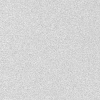
Atmospheric dust classification: dusty